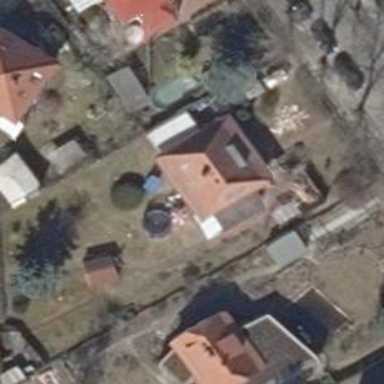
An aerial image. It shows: Detached building with hipped roof.